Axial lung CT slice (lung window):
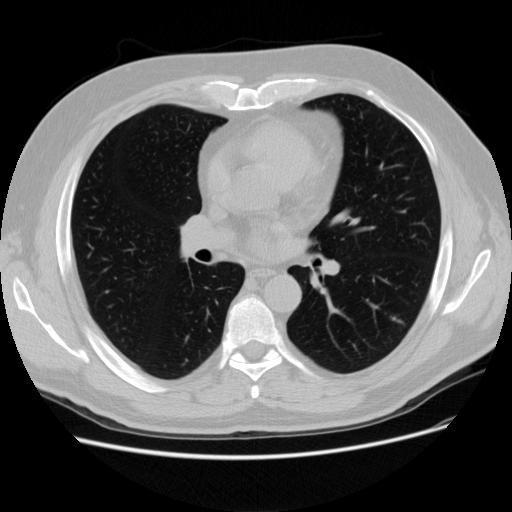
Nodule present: no